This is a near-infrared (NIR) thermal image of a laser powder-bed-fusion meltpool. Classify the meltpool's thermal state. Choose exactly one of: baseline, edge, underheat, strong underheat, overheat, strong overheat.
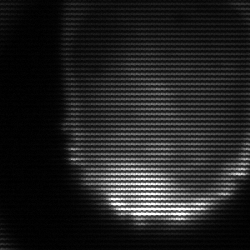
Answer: edge